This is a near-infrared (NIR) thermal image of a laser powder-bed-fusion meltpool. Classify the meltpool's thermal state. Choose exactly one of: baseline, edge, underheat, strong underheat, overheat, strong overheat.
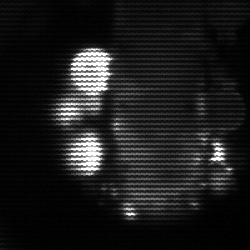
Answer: strong underheat